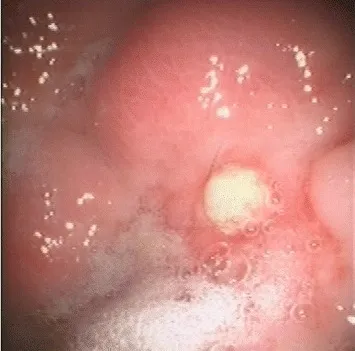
Second endoscopy of the stomach (cat). Performed 2 months after the initial endoscopy, shows the presence of a large whitish thickened mucosal area with a central part covered by fibrin at the level of the greater curvature in front of the pyloric antrum, indicating a healing phase ulcer.
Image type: endoscopy (gi_endoscopy)